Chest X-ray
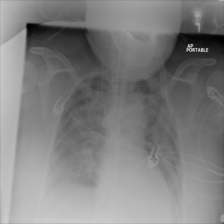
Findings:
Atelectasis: negative
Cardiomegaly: negative
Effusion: positive
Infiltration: negative
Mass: negative
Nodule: negative
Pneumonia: negative
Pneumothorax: negative
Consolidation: negative
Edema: negative
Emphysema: negative
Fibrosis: negative
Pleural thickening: negative
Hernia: negative